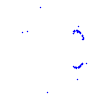
Particle: pion